Field crop: maize
Growth stage: 2
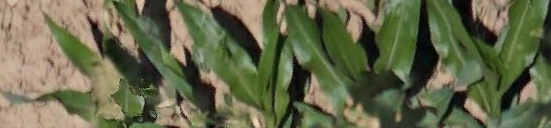
Species: maize